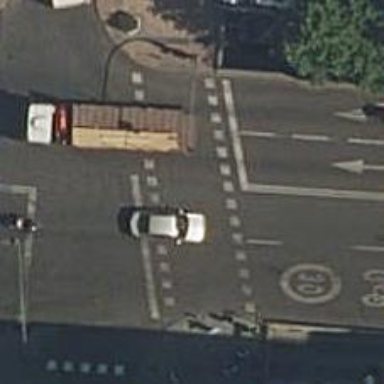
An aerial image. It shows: Road crossing with traffic signals.